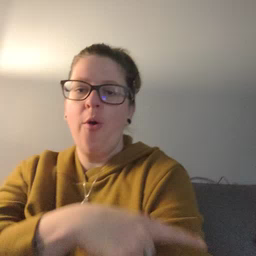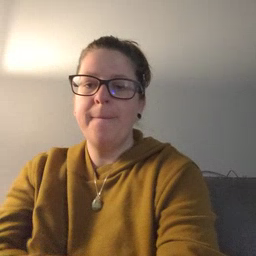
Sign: arm